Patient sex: F
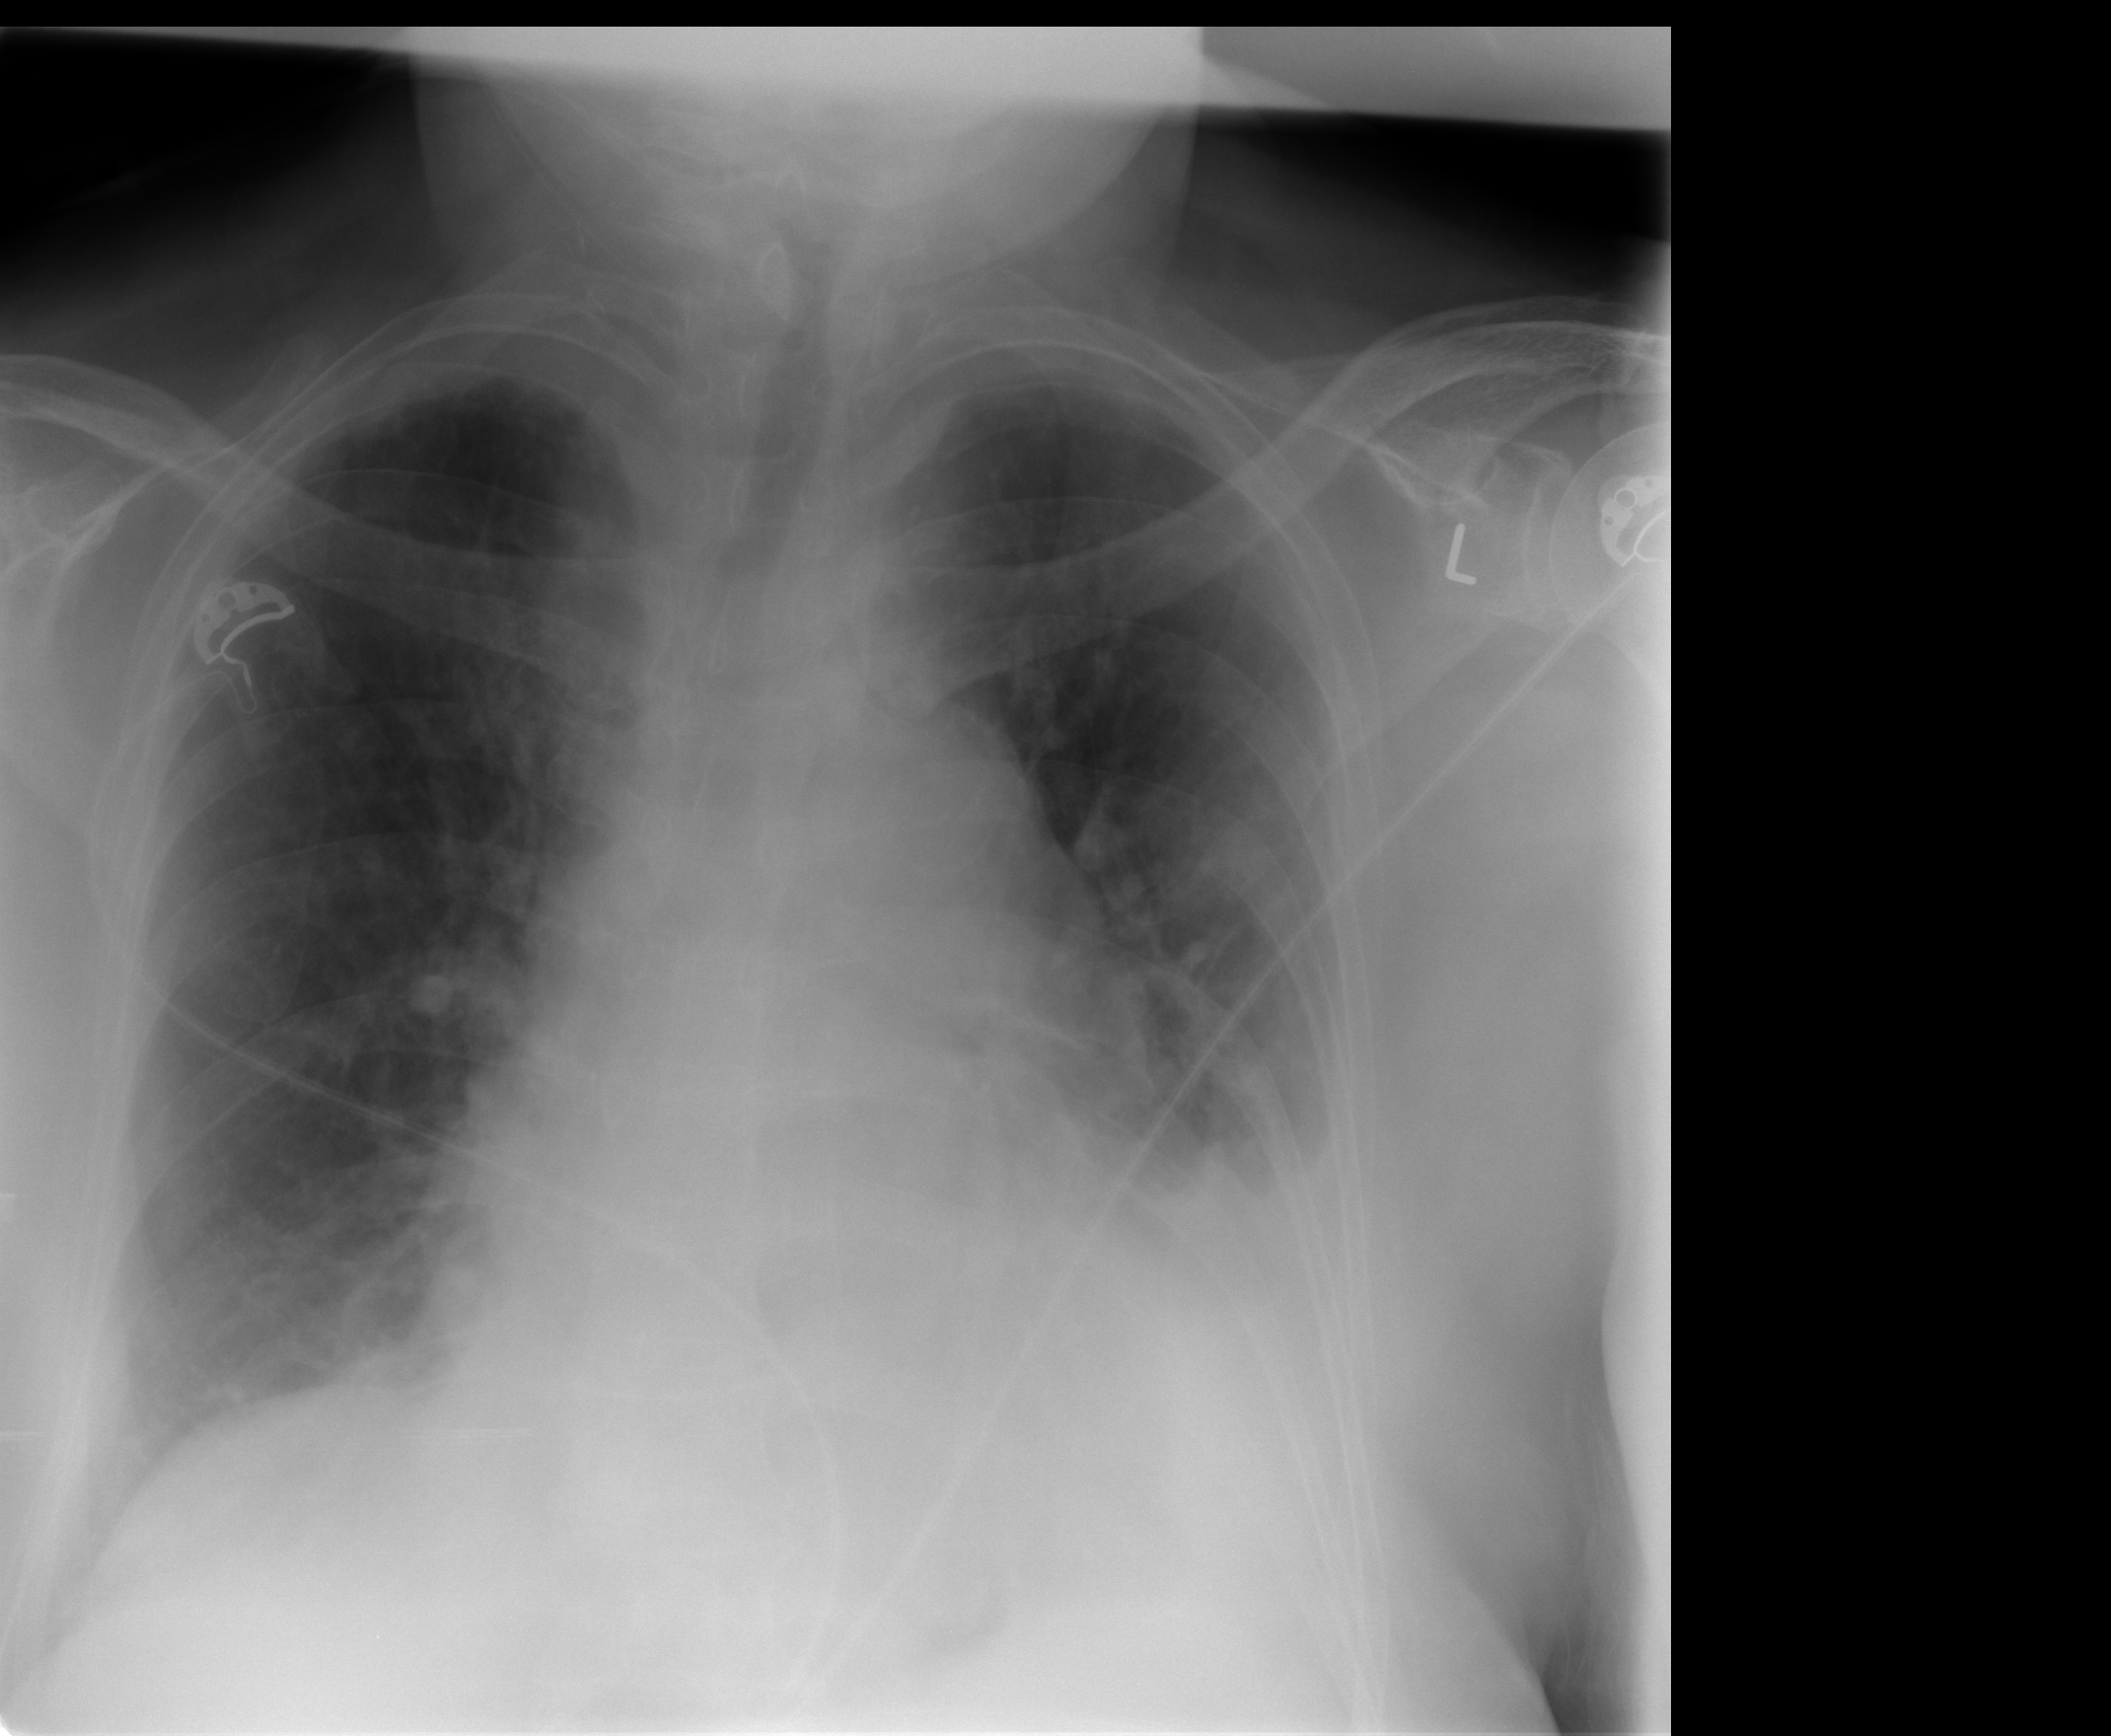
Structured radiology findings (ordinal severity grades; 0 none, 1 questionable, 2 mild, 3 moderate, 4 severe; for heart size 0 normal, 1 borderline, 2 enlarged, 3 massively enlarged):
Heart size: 2
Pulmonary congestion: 2
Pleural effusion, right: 1
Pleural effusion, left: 2
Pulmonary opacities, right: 1
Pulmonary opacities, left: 1
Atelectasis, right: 2
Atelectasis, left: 2